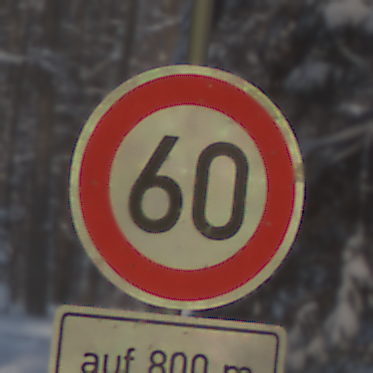
Verkehrszeichen: Geschwindigkeit60
Zusatzzeichen unten: LaengeEinerStrecke5
Umgebung: Outdoor, Nature
Tageszeit: MorningAfternoon
Wetter: Clear
Licht: Natural
Jahreszeit: Winter
Kontrast: LowContrast